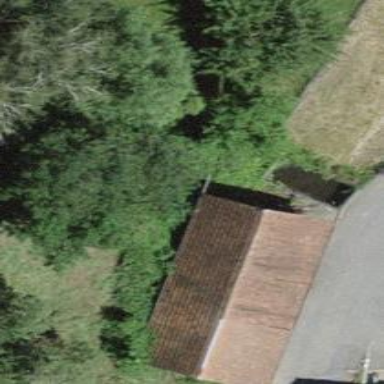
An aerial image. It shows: Rural barn.